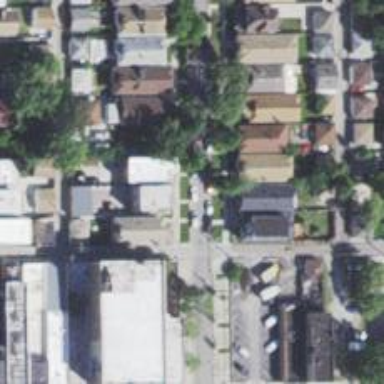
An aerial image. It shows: Alley classified as service road.